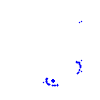
Particle: kaon